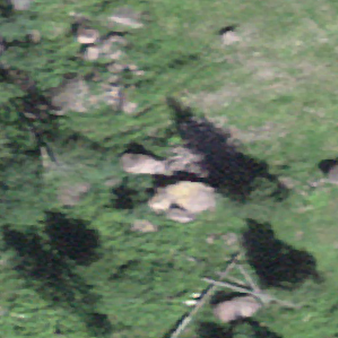
Label: bouldering_area